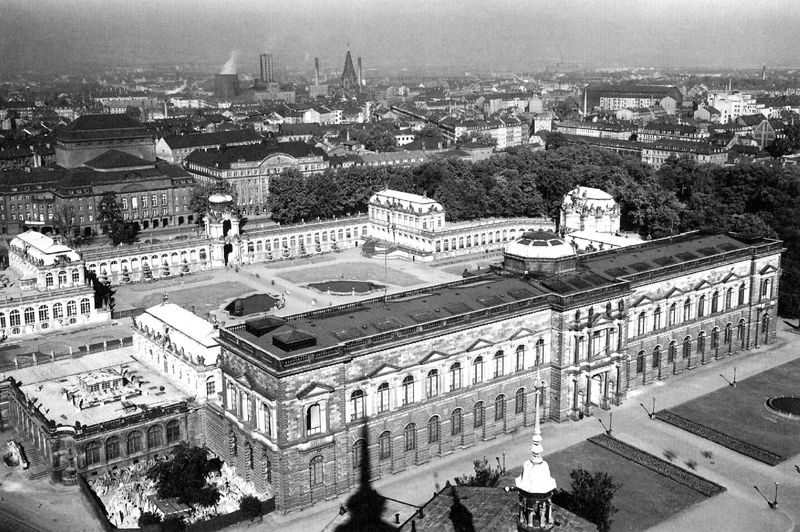
Titel: Gemäldegalerie
Künstler: Gottfried Semper
Standort: Dresden, Gemäldegalerie (EU - D - Sachsen)
Schlagwörter: weiß, bäume, kirchturm, stadt, fenster, grau, schwarz, anlage, gebäude, park, schloss, architektur, häuser, kirche, schornstein, turm, fassade, dächer, dunst, hof, vogelperspektive, industrie, könig, foto, fotografie, luftaufnahme, innenhof, palast, schwarzweiß, residenz, pavillon, orangerie, court, core de logi